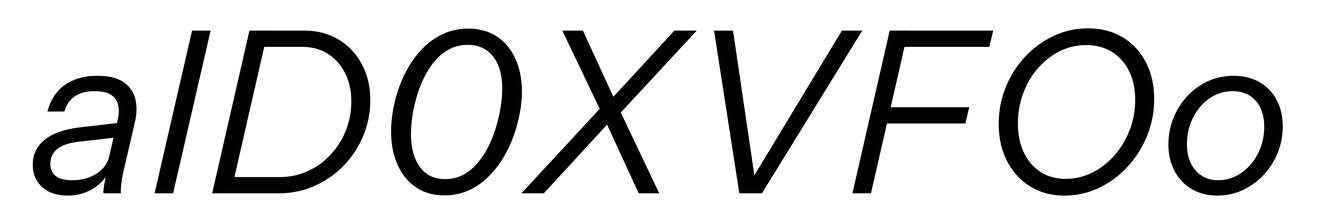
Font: InstrumentSans-Italic_Italic